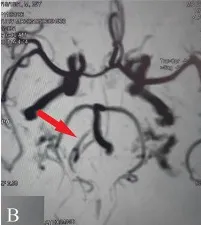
MRA revealed the artery's condition. (B) Slender right vertebral artery.
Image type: radiology (mri)